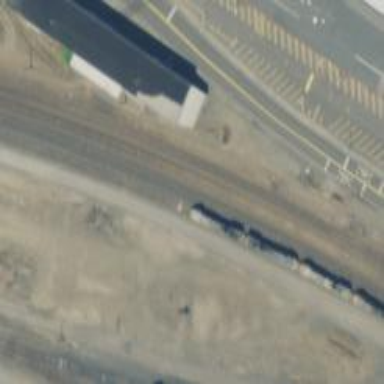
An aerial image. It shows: Railway yard.